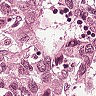
Metastatic tissue present: yes